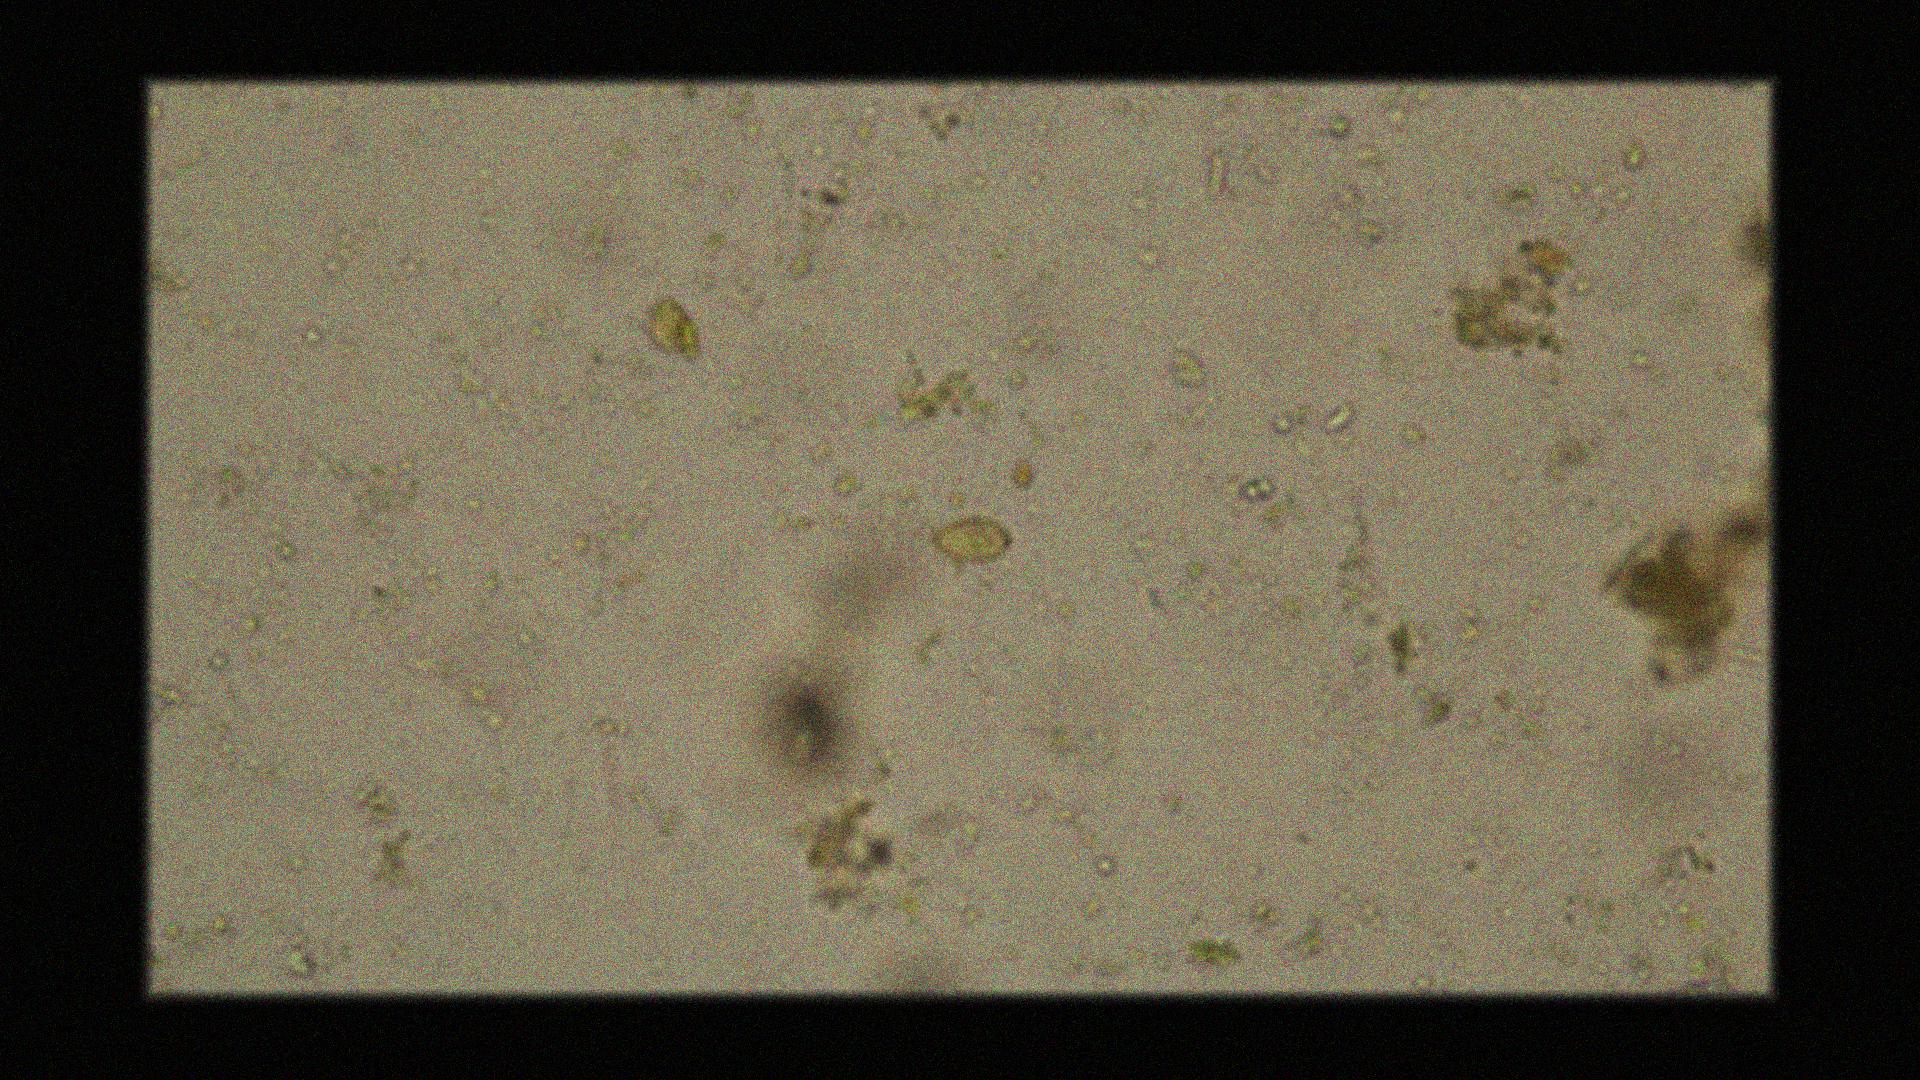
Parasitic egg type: Opisthorchis viverrine